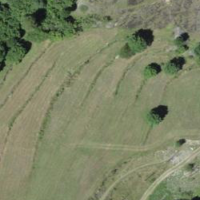
EUNIS habitat code: 23
Species observed at this site:
Salvia pratensis